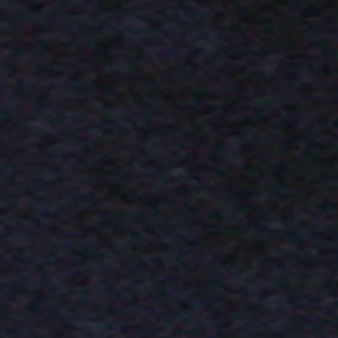
Label: other